Question: I would like to create a view where this subview will be in repeated for as many times as there are element in an array
Fx
'''
Array *labelText = [NSArray alloc]initWithObjects:@"Title1",@"Title2",nil];
'''
2 elements in this array, so two subviews would be needed.
I will get the appropriate from the *labelText.
I don't know if it's possible, but i would be a foul not to ask the experts :)

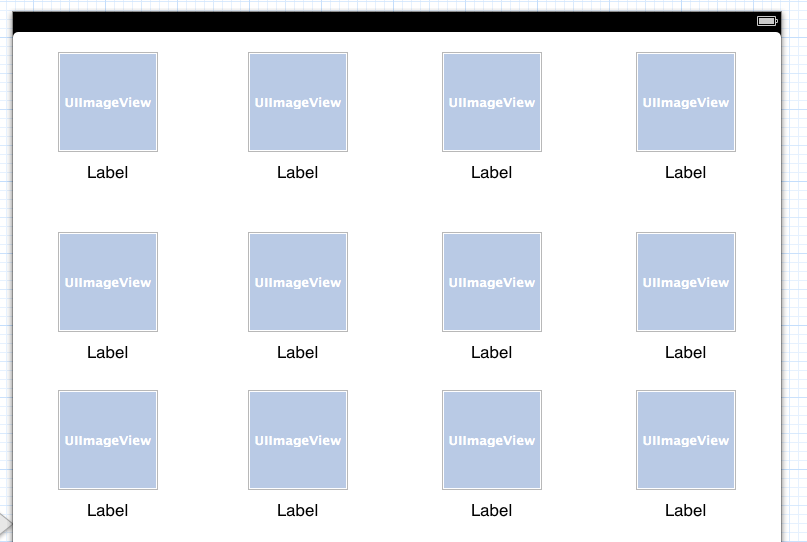
Answer: It's very possible indeed. You might want to take a look at the excellent <URL>